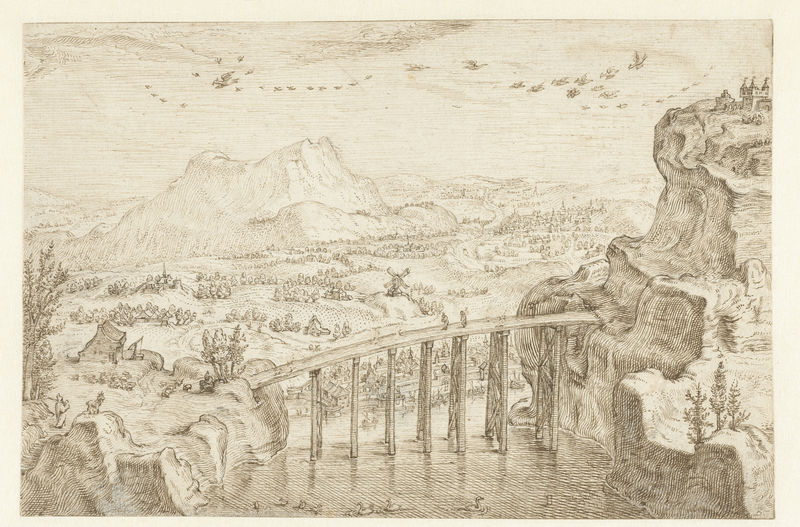
Titel: Berglandschap met hoge brug
Künstler: Jacob Matham
Standort: Amsterdam
Institution: Rijksmuseum
Schlagwörter: baum, berg, himmel, fluss, landschaft, braun, zeichnung, beige, mühle, vögel, brücke, perspektive, linien, radierung, ritzung, radiereung